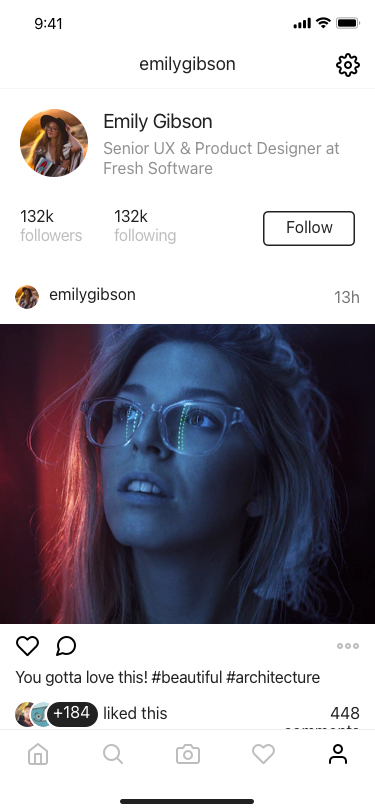
Text in this UI design:
You gotta love this! #beautiful #architecture
13h
emilygibson
132k
following
132k
followers
Senior UX & Product Designer at Fresh Software
Emily Gibson